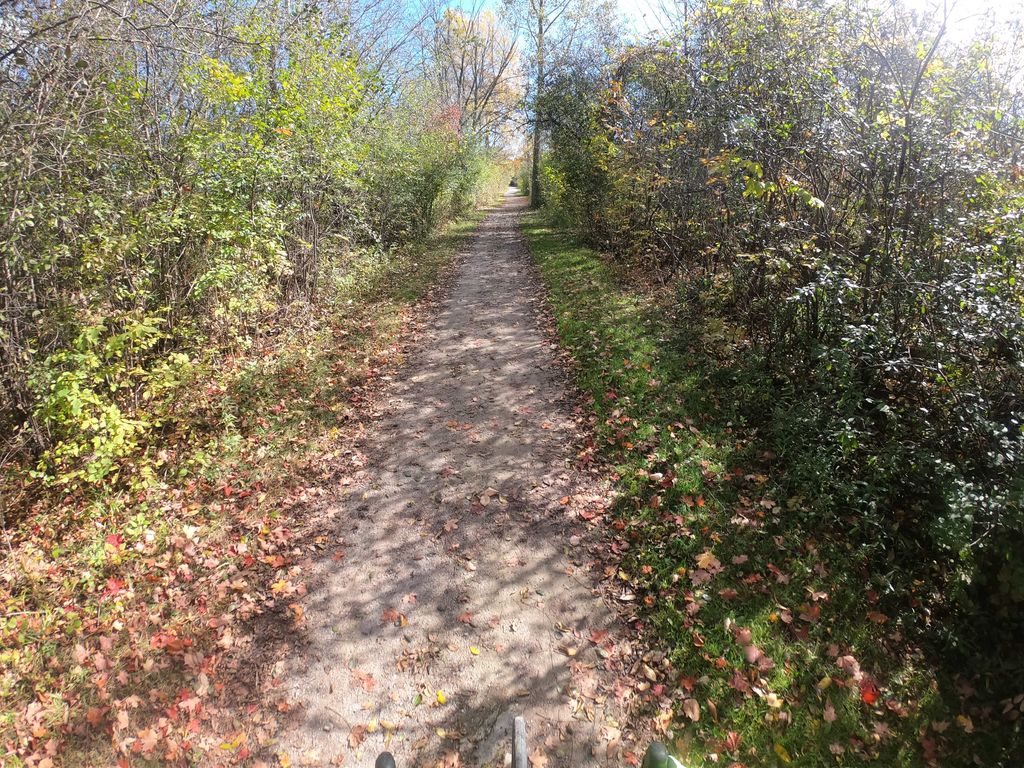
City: kitchener-waterloo